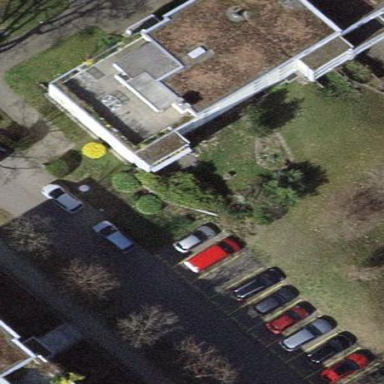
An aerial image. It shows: Parking area with surface.